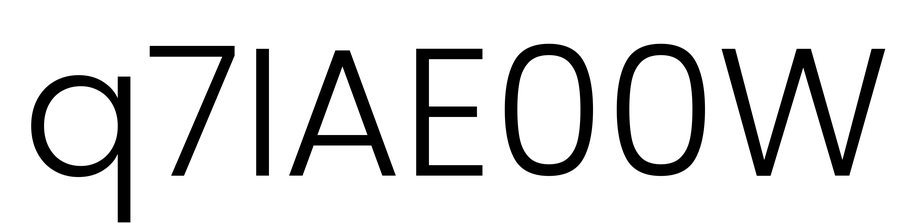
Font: Poppins-Light